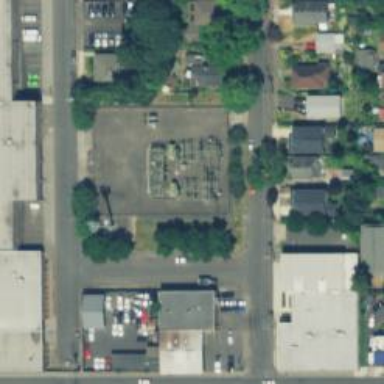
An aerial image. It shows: Substation surrounded by fence.